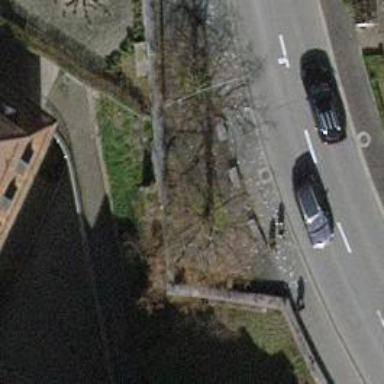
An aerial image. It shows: Bench.